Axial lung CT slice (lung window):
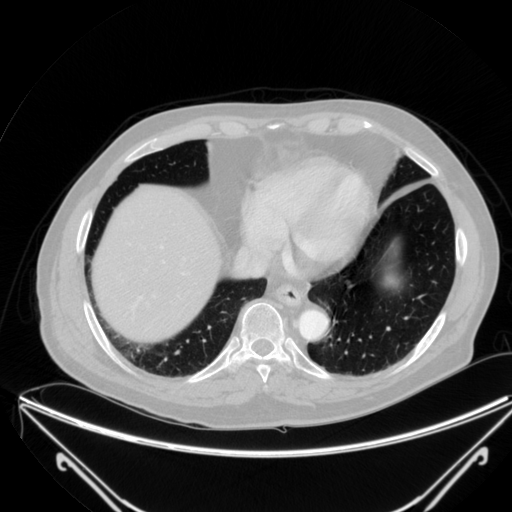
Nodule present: no